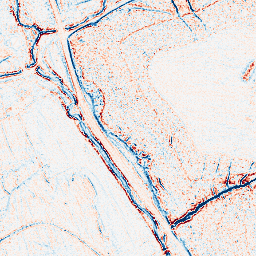
Category: edge_preserving
Decomposition family: bilateral
Decomposition parameters: d: 5
sigma_color: 25
sigma_space: 150
Upsampling method: linear_exact
Upsampling parameters: scale: 8
Upsampling scale: 8